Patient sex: F
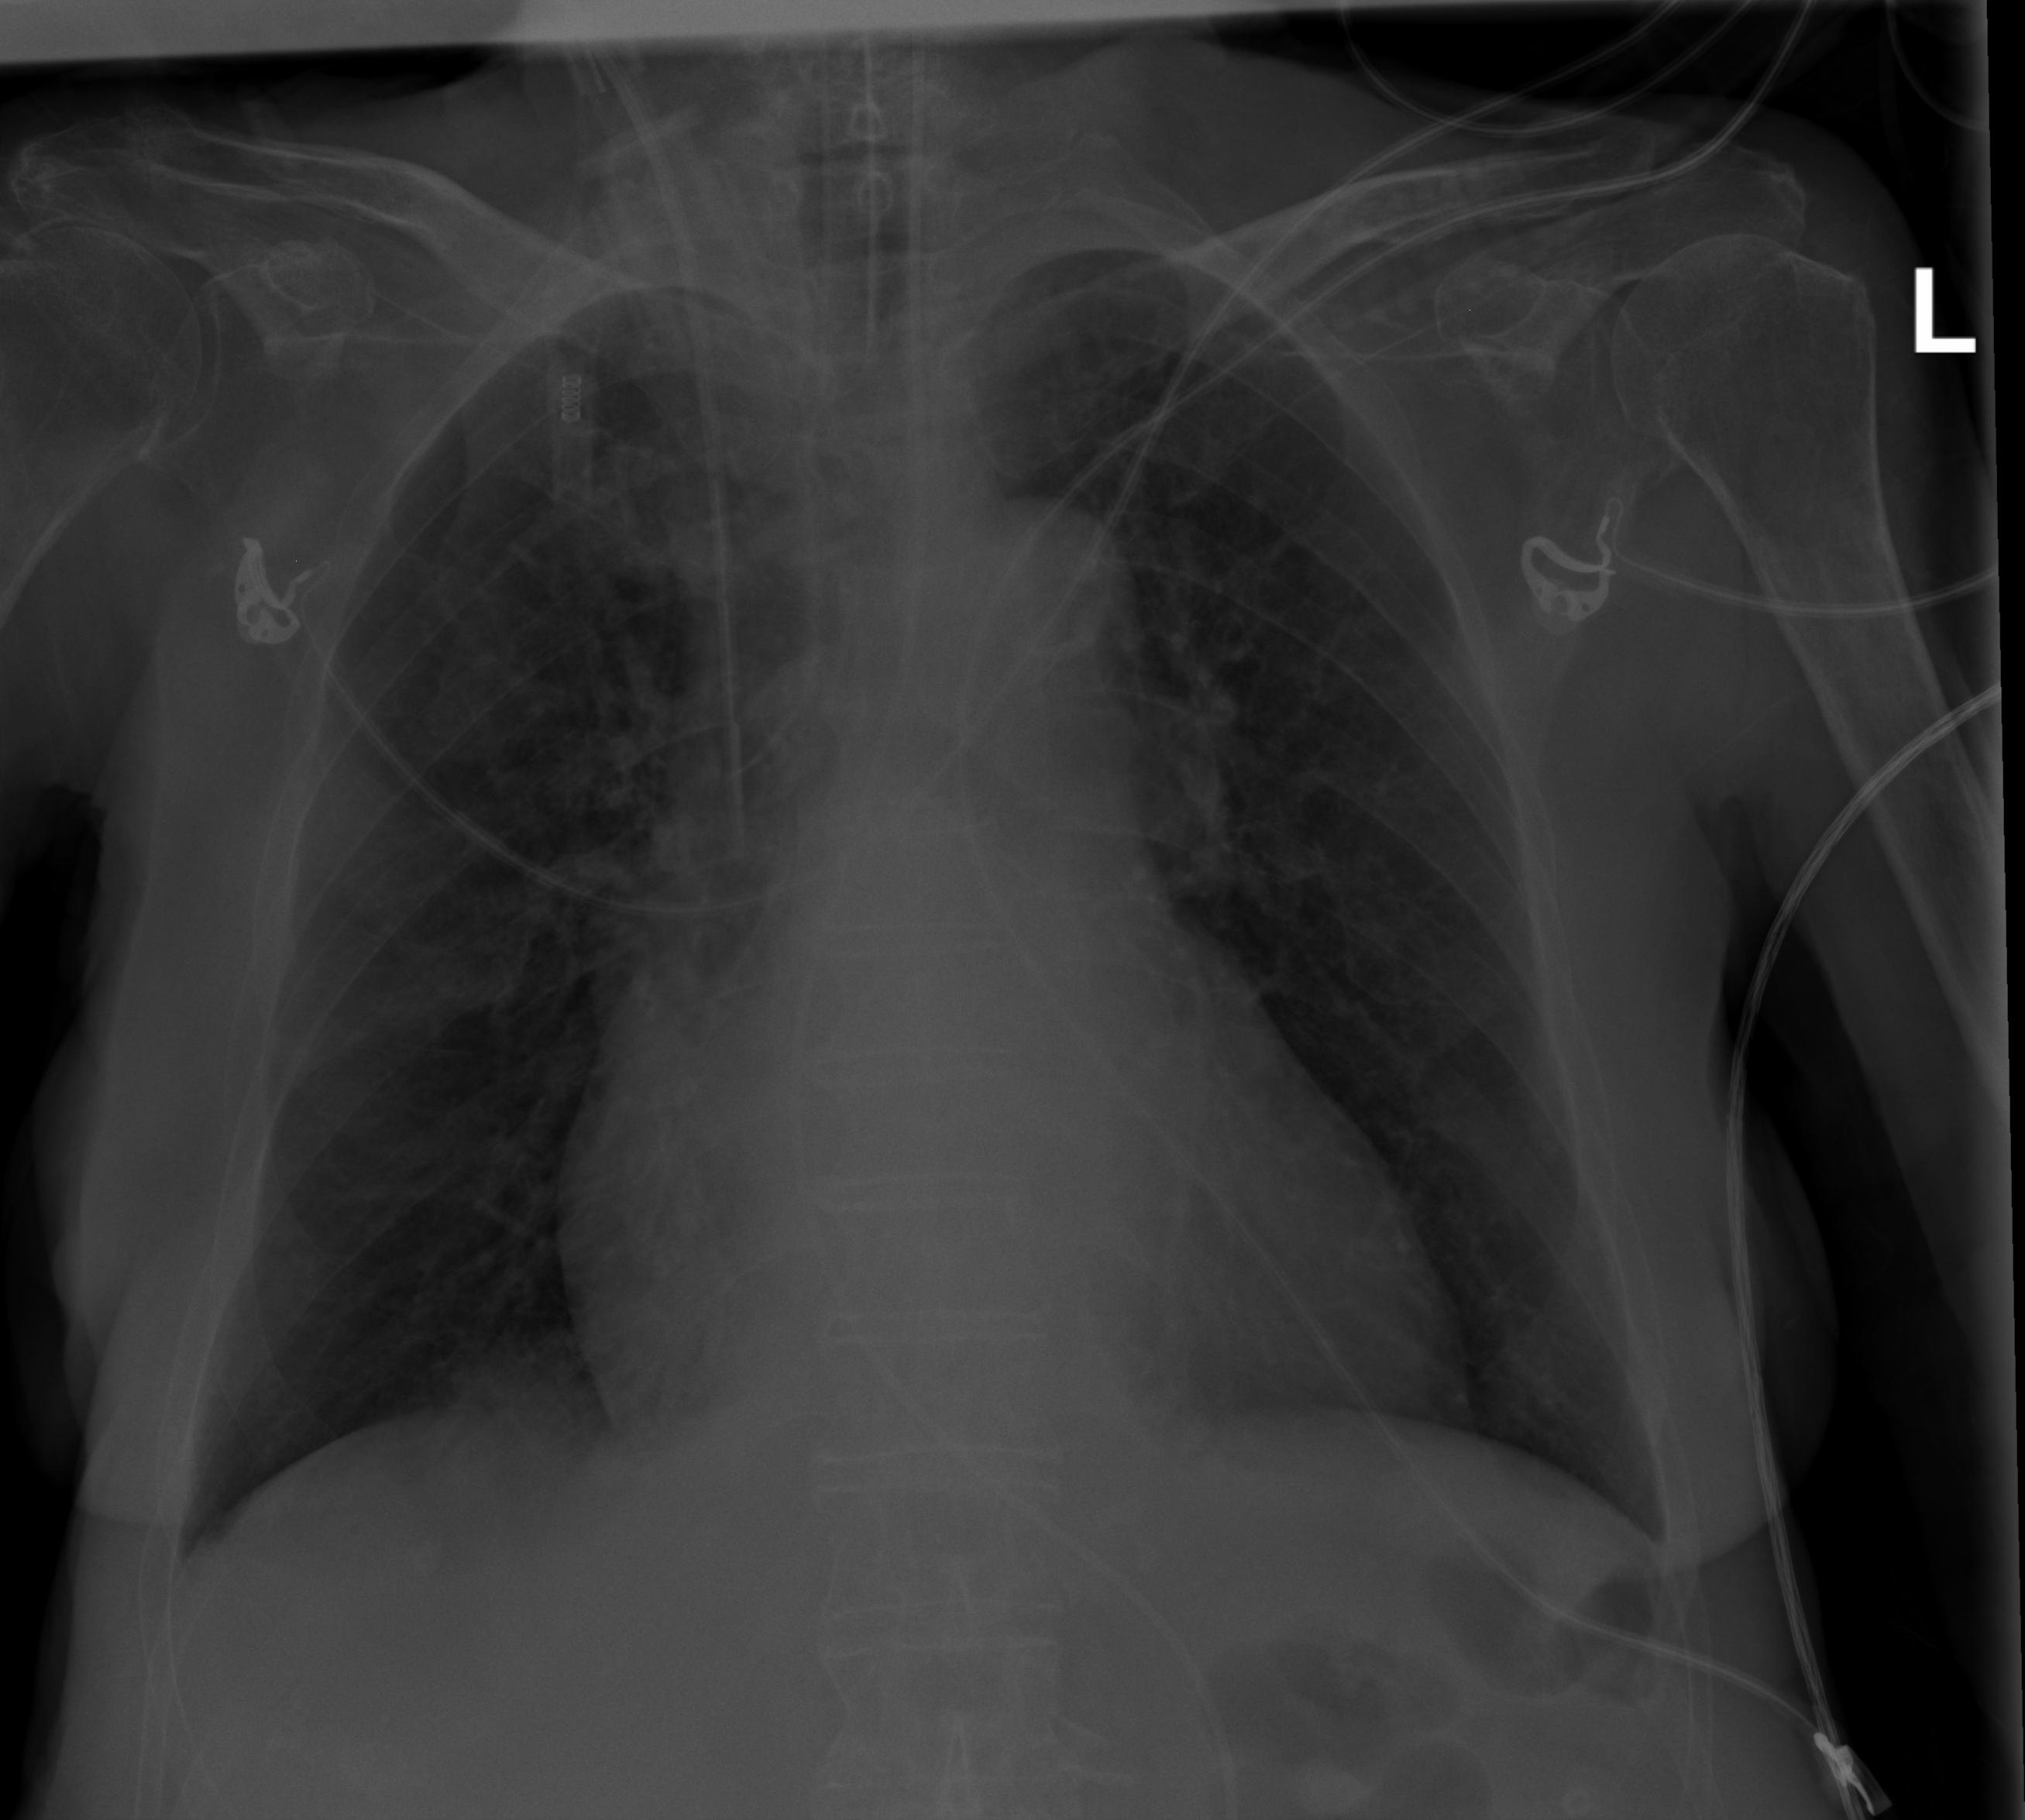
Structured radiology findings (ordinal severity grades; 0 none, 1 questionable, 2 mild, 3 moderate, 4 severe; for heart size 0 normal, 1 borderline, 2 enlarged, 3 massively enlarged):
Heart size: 2
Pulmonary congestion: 0
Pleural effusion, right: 0
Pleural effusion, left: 0
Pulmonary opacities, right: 0
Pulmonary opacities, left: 0
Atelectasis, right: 0
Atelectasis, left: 2